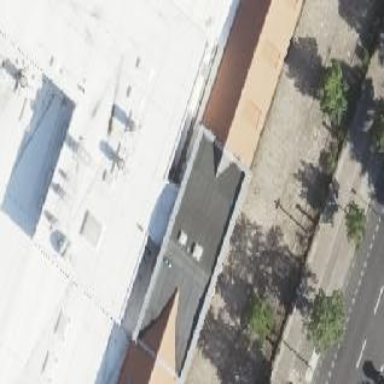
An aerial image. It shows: Industrial building with round roof oriented across.